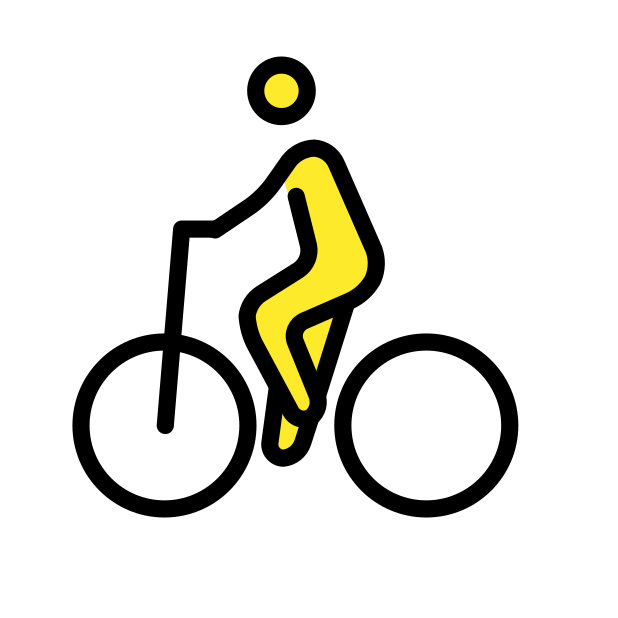
man biking